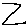
Label: zigzag